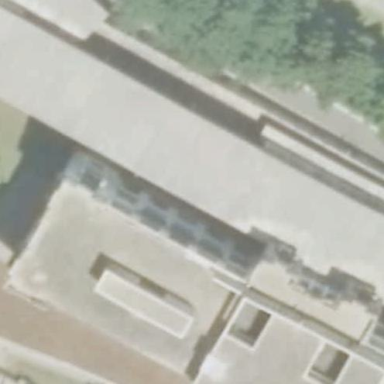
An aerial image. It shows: View of university building.